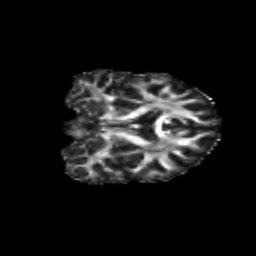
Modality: FA
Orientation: coronal
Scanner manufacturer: siemens
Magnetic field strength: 3 T
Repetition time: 9.2 s
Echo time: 0.084 s